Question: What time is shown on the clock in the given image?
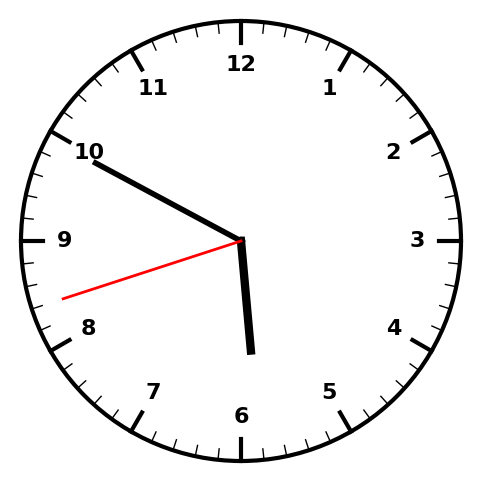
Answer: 05:49:42